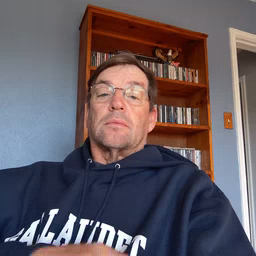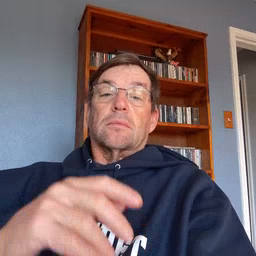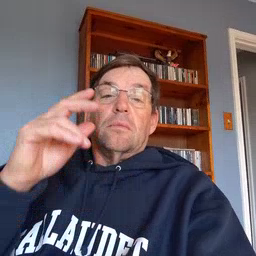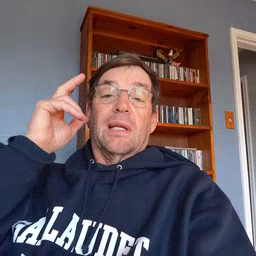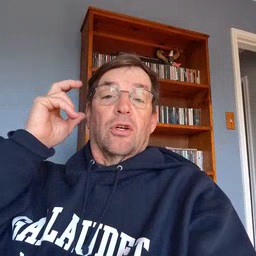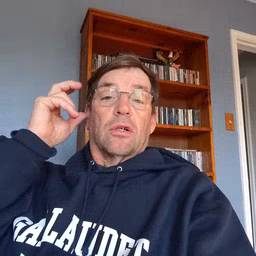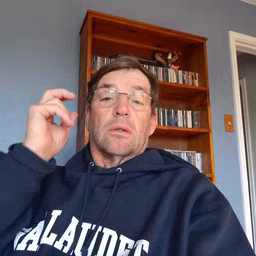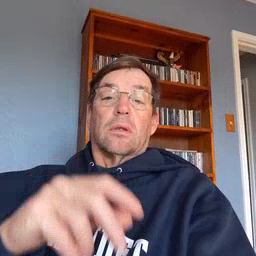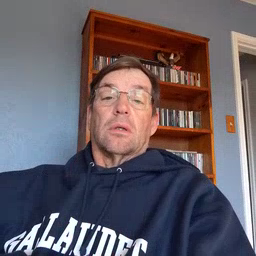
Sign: hear